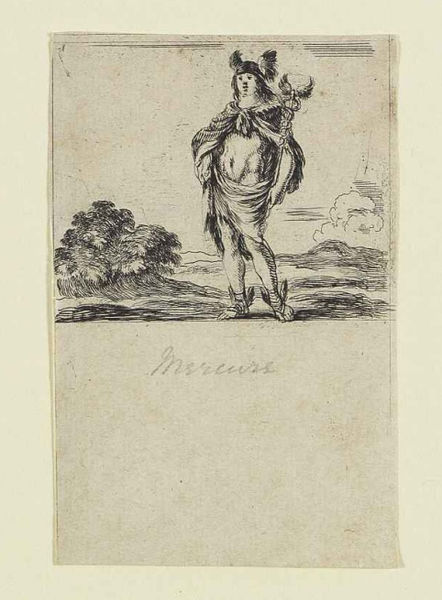
Titel: Jeu de la Mythologie - Mercure
Künstler: Stefano della Bella
Standort: Karlsruhe
Institution: Staatliche Kunsthalle Karlsruhe
Schlagwörter: baum, berg, flügel, gott, himmel, lendenschurz, mann, schatten, umhang, vogel, wasser, weiß, wolken, bäume, landschaft, frau, grau, hut, licht, nase, schwarz, skizze, zeichnung, tuch, weg, wolke, federn, mensch, stehen, signatur, einsamkeit, horizont, natur, wind, busch, büsche, gebüsch, figur, gewand, haare, kelch, lange haare, stehend, blatt, person, pflanze, schulter, wald, engel, fell, schrift, welle, wellen, papier, schuhe, stab, berge, grafik, graphik, hecke, monochrom, inschrift, muse, deutsch, sandalen, bauch, faltenwurf, kontrapost, bauchnabel, waden, tusche, stolz, antike, lendentuch, unterschrift, vulkan, druck, schwarz-weiß, druckgrafik, schraffur, radierung, stich, seite, text, staub, schlange, bleistift, helm, arzt, medizin, schuh, allegorie, mythologie, tinte, pergament, römer, sandale, antik, götter, karg, halb, wesen, fabelwesen, hermes, gottheit, unfertig, götterbote, merkur, auszug, bote, flügelhelm, geflügelt, athene, petrus, gesund, pluto, spielkarte, strichzeichnung, schue, heilen, riese, faltenwurd, flügelschuhe, apotheker, sthene, zweichnung, flügelschuh, mercure, hühne, lächerlich, 16. jh, lithogaraphie zeichnung sepia merkur, flügelstab, mercur, aesculabstab, petasos, himmmmel, fglügel, mercurs, üstumann, mercurius, helöm, kontraposs, äsklulap, 15.jh, bauchnabek, flübelschuhe, obere hälfte des bildes, druckgrahik, flücgel